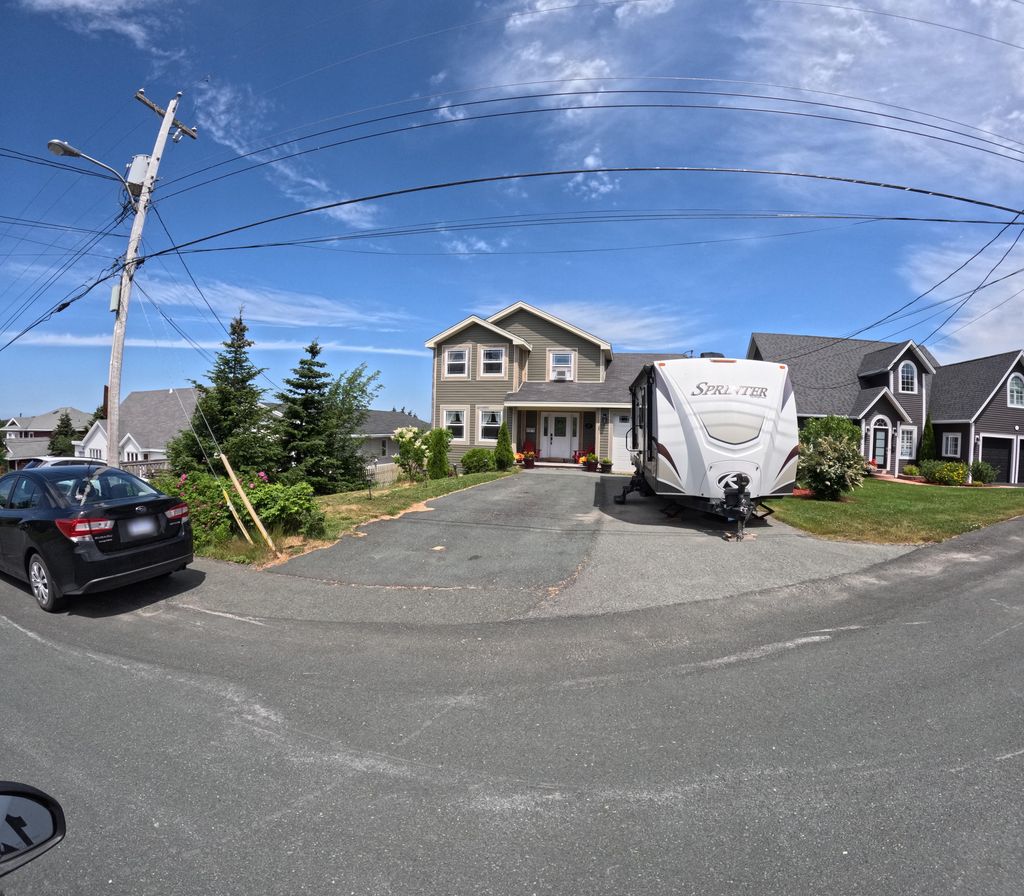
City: st_johns